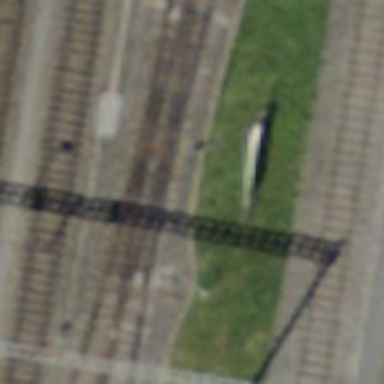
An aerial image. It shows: Railway switch.